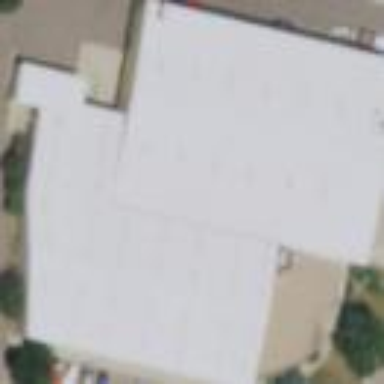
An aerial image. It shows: Retail building.